Interaction volume radius: 5 \u00c5
Interaction volume height: 30 \u00c5
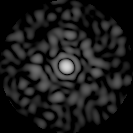
Disorder parameter: 0.8629